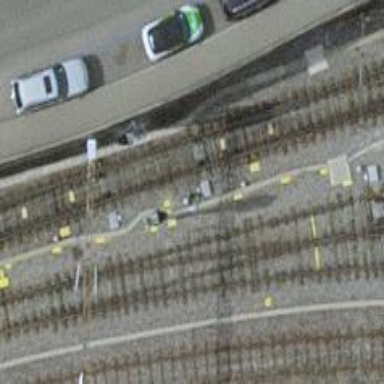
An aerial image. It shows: Single-track railway siding with electrified contact lines.